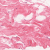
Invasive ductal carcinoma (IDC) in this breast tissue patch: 0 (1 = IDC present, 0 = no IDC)